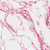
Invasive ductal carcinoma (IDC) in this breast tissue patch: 0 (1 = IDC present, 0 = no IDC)